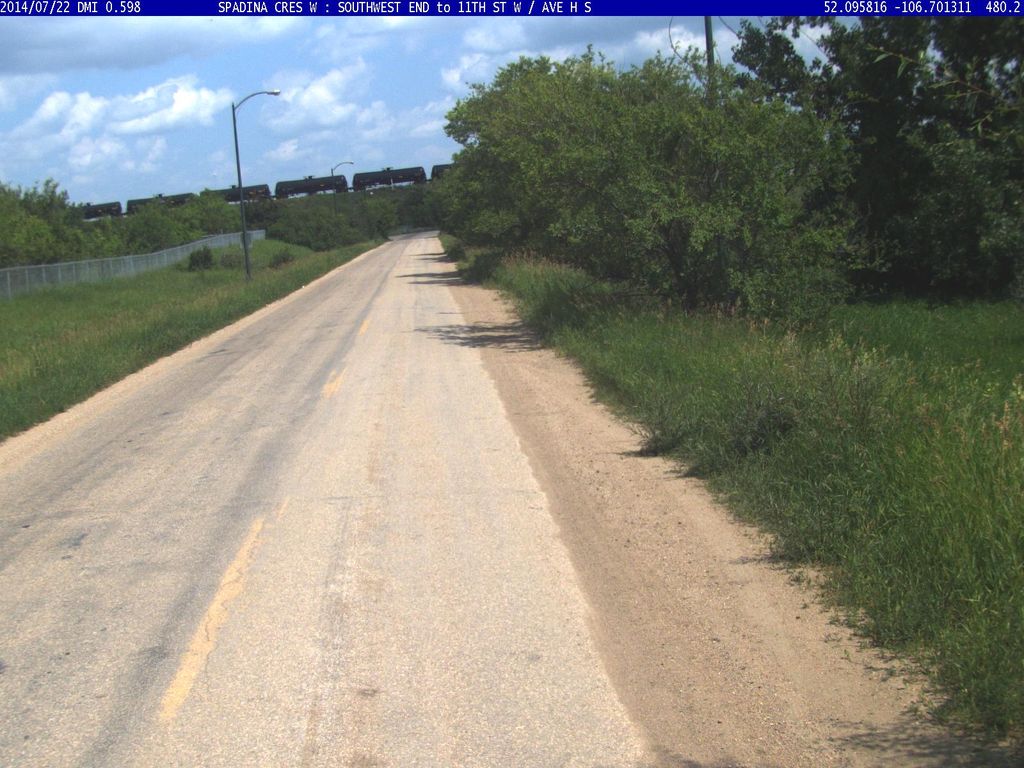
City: saskatoon